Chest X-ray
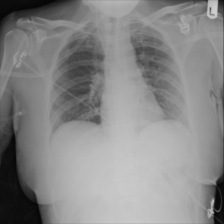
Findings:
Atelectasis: negative
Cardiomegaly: negative
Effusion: negative
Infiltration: negative
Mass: negative
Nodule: negative
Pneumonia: negative
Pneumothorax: negative
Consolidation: negative
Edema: negative
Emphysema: negative
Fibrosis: negative
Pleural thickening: negative
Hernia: negative